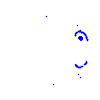
Particle: electron